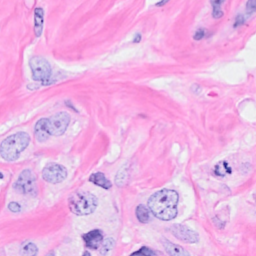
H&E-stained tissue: Breast